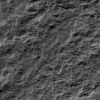
Atmospheric dust classification: not_dusty